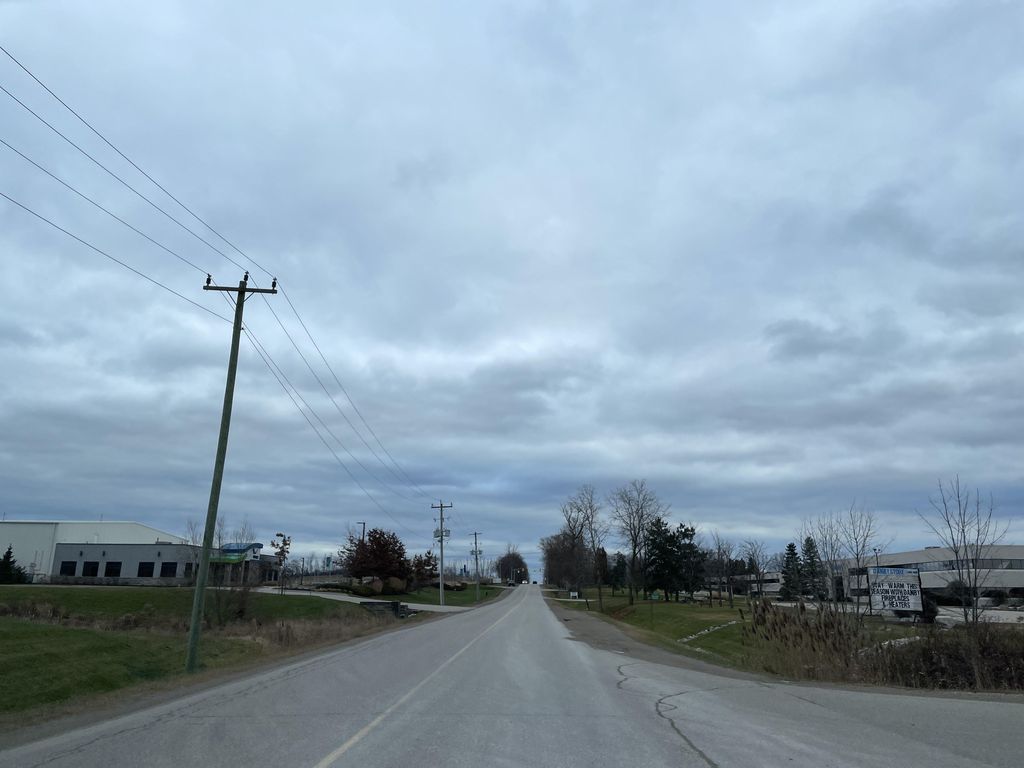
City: kitchener-waterloo